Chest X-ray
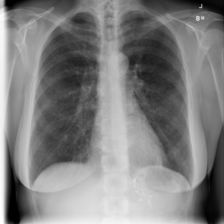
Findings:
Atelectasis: negative
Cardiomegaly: negative
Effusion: negative
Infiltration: negative
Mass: negative
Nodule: negative
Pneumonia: negative
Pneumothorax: negative
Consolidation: negative
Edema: negative
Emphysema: negative
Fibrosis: negative
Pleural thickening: negative
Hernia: negative